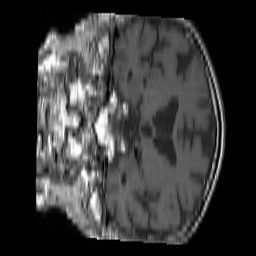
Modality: T1w
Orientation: coronal
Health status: ill
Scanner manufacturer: siemens
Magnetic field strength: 1.5 T
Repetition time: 0.417 s
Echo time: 0.0099 s